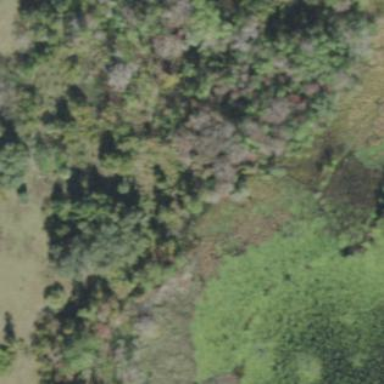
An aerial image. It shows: Swamp in wetland area.